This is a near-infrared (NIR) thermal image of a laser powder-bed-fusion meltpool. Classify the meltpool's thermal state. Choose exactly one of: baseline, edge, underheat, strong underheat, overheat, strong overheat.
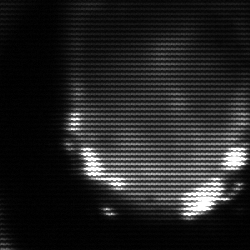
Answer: edge